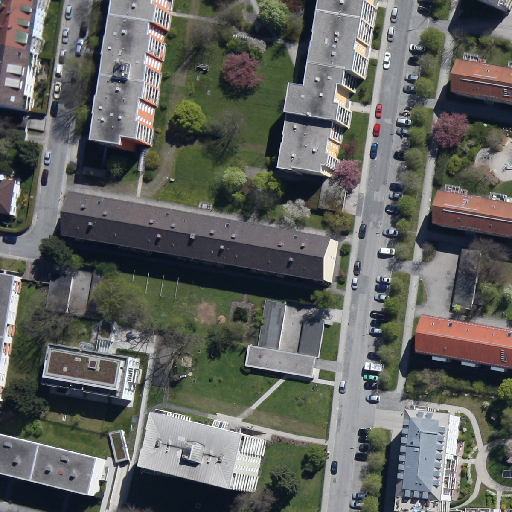
Referring expression: paved road along with tree